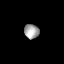
Tissue: skin
Cell type: Epithelial cells
Senescence score: 0.2769
Nuclear area (px): 209
Mean DAPI intensity: 163.77